Interaction volume radius: 5 \u00c5
Interaction volume height: 10 \u00c5
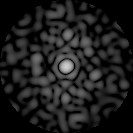
Disorder parameter: 0.8151